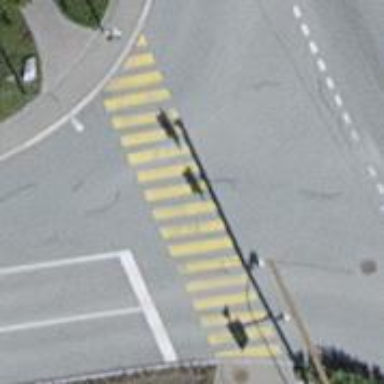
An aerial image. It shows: Crossing with traffic signals. It is zebra crossing.